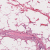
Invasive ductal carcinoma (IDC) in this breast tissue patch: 0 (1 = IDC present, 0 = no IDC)